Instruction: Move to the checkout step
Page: cart
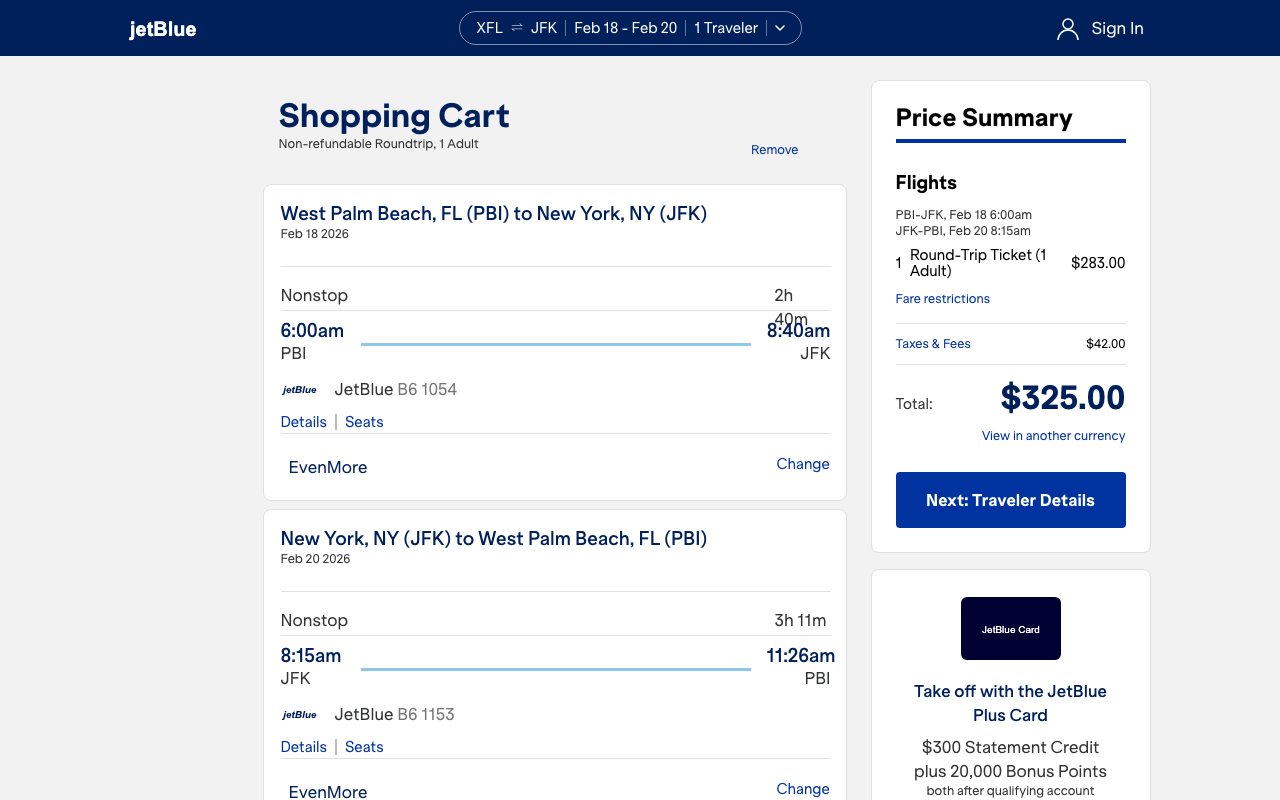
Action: click